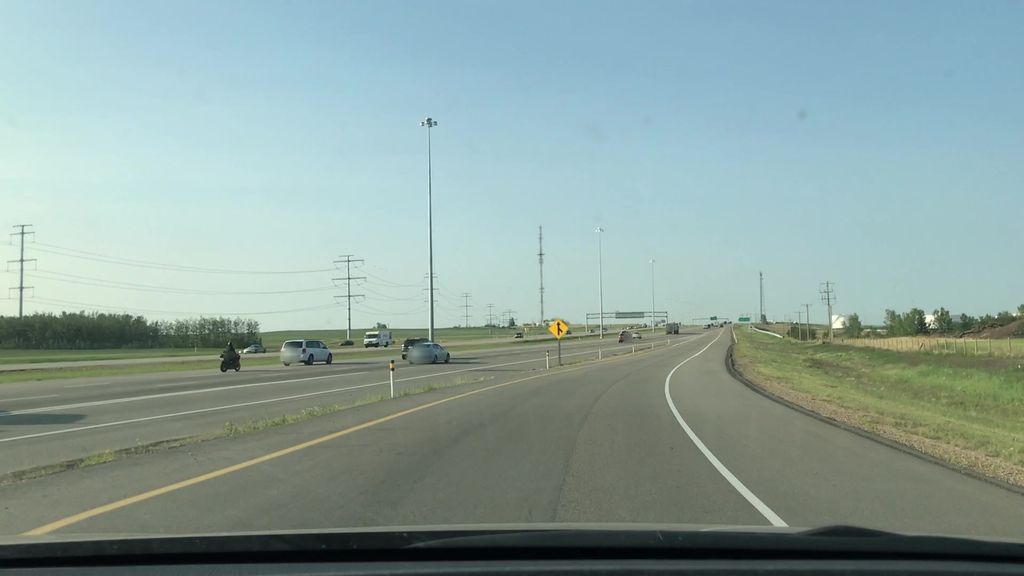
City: edmonton